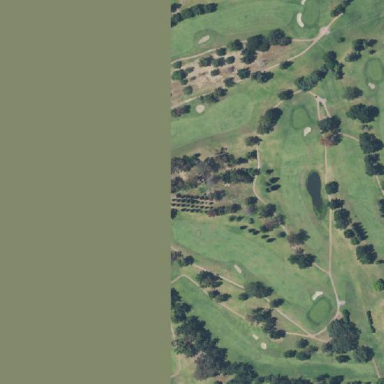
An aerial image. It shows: Golf course surrounded by greenery.